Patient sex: M
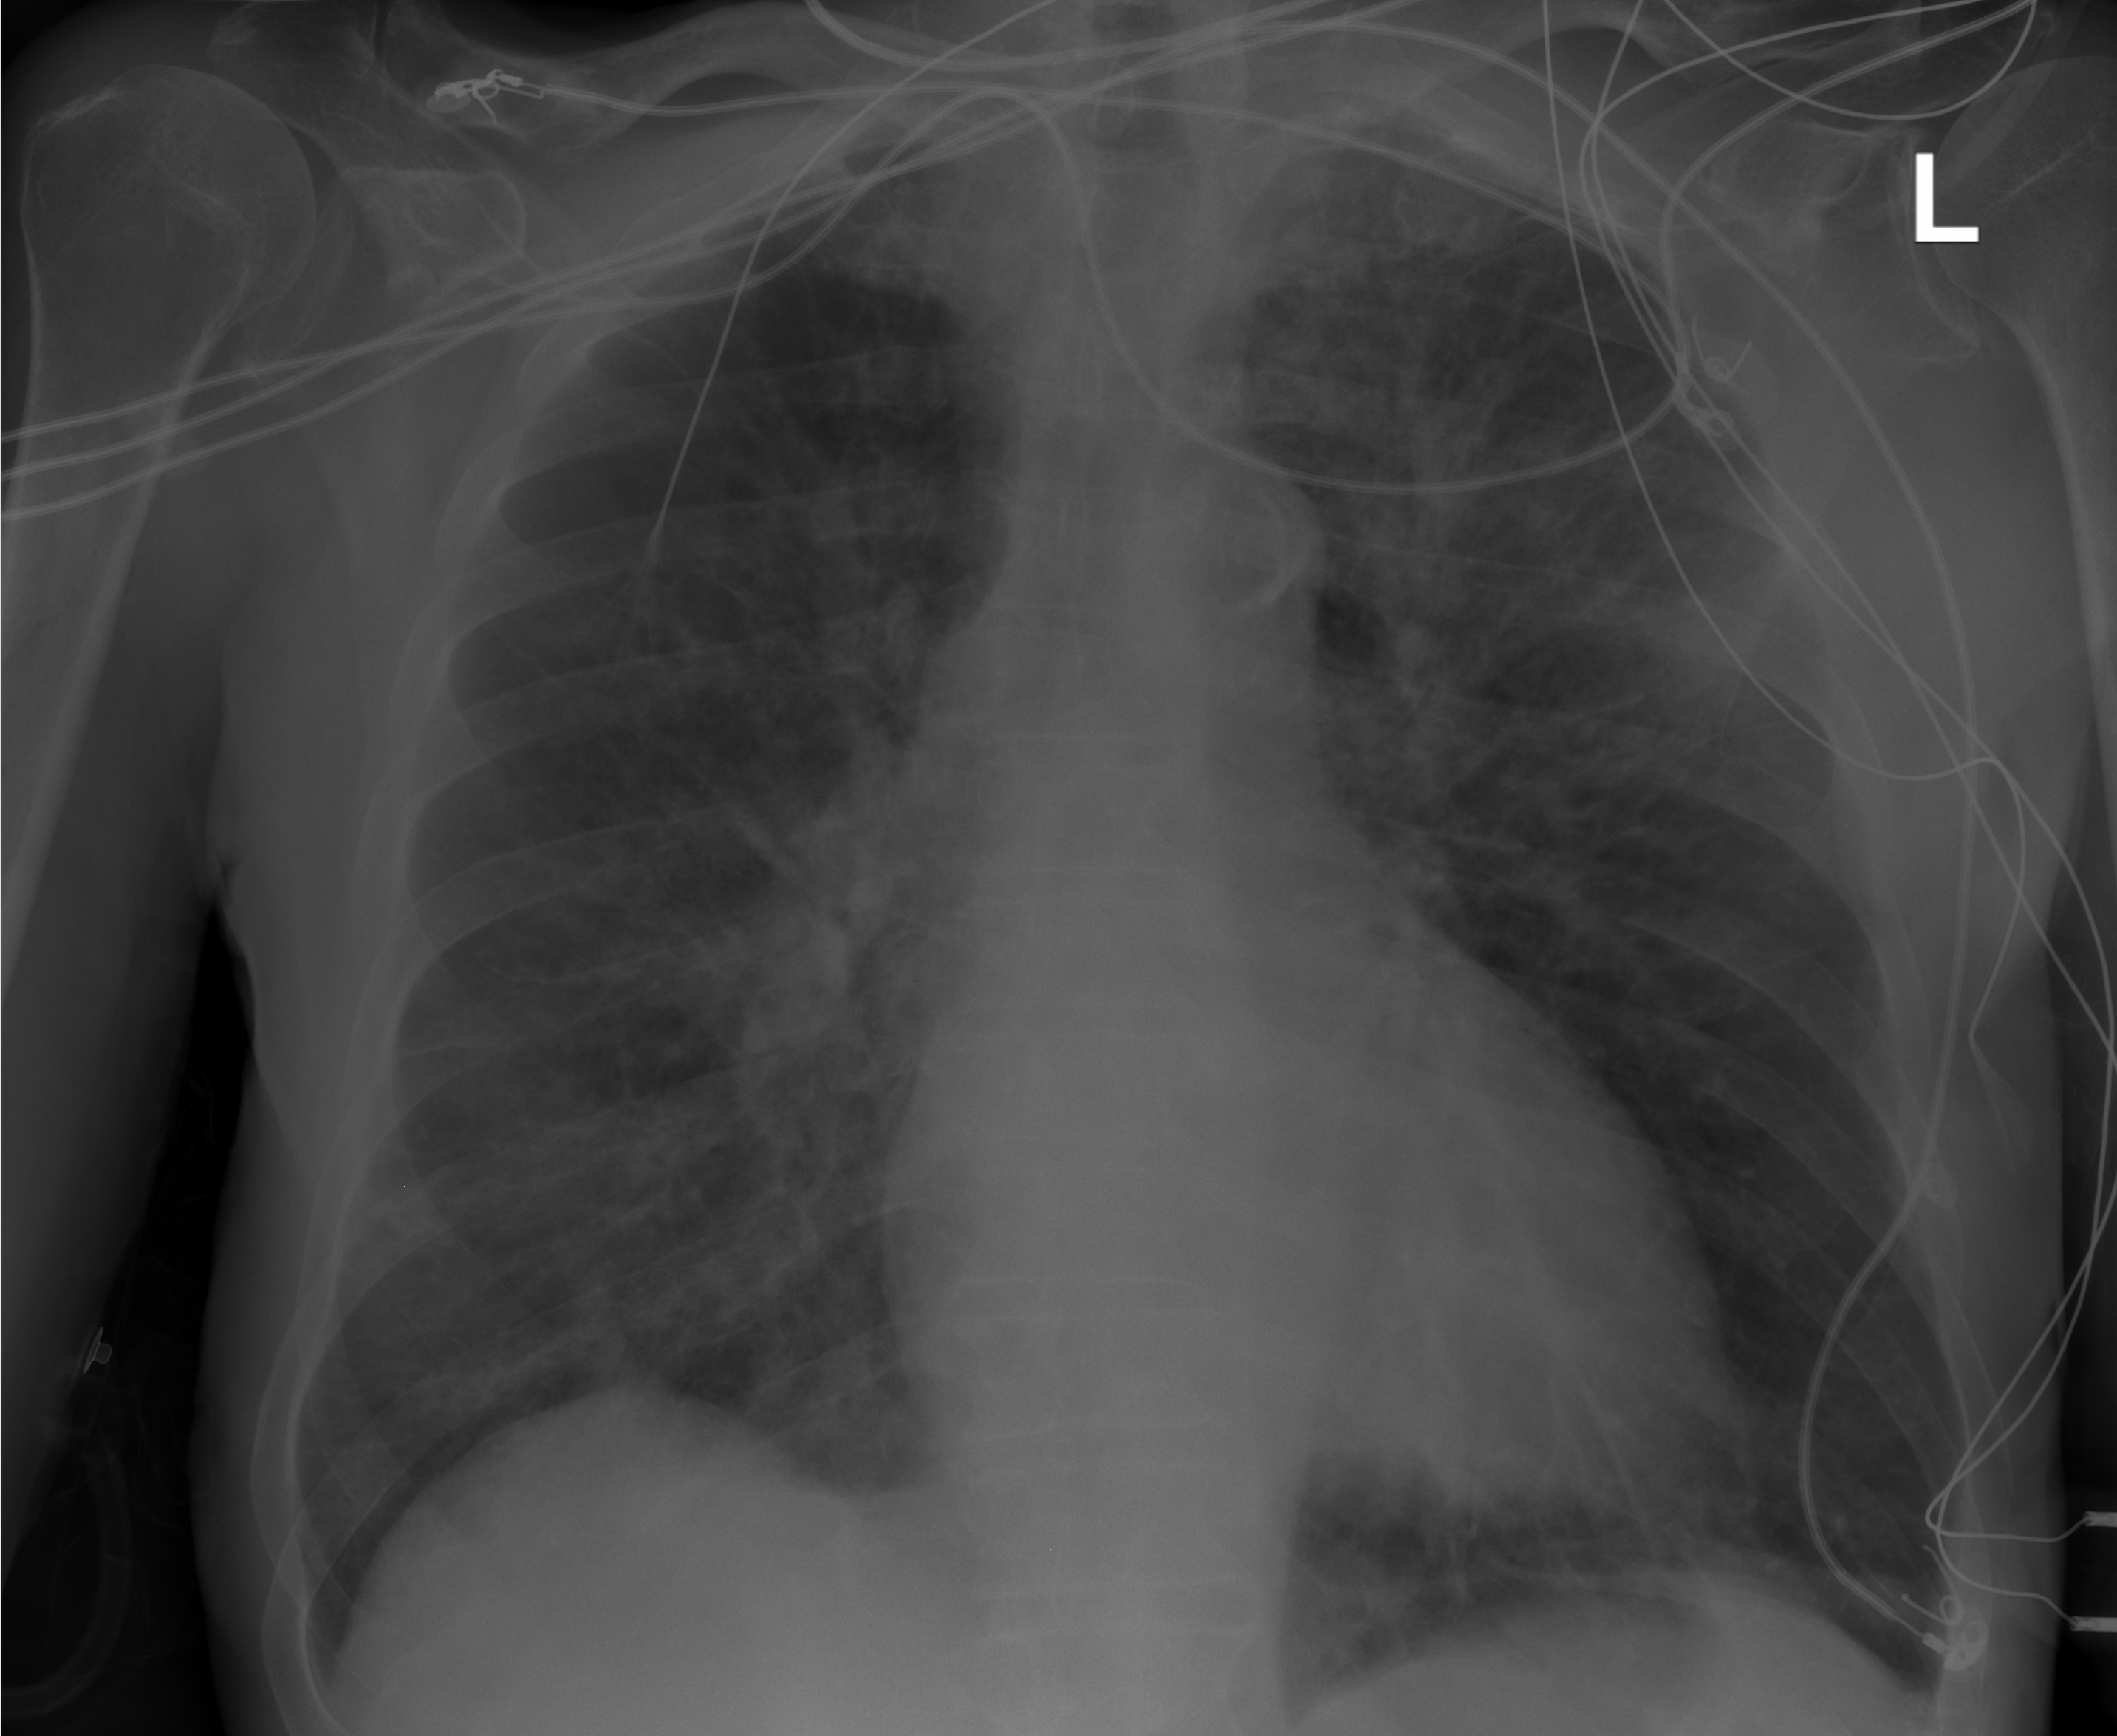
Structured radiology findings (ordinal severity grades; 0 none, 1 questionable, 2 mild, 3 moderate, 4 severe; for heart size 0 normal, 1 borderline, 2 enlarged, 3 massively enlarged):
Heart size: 0
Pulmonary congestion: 0
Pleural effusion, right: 0
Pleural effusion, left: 0
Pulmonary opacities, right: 2
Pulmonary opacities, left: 3
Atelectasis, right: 0
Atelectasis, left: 0